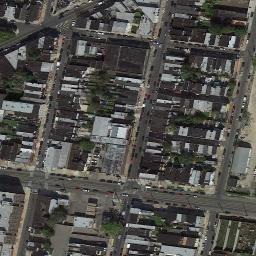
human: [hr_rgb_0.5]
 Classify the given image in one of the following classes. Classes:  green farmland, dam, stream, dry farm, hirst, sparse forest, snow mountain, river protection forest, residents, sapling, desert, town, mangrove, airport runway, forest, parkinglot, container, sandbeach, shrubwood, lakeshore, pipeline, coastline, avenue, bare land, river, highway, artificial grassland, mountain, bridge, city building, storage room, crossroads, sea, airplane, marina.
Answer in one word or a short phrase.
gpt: town